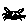
Label: cat